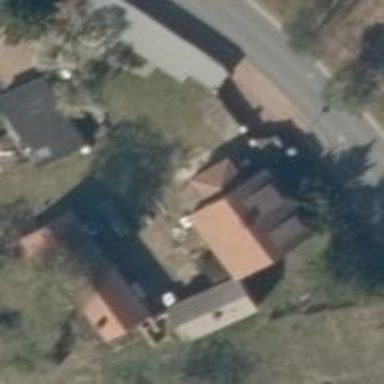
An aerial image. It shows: Simple house.